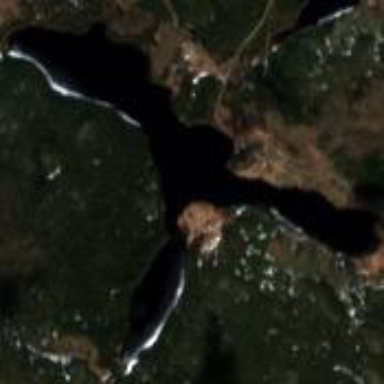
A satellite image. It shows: Serene lake.